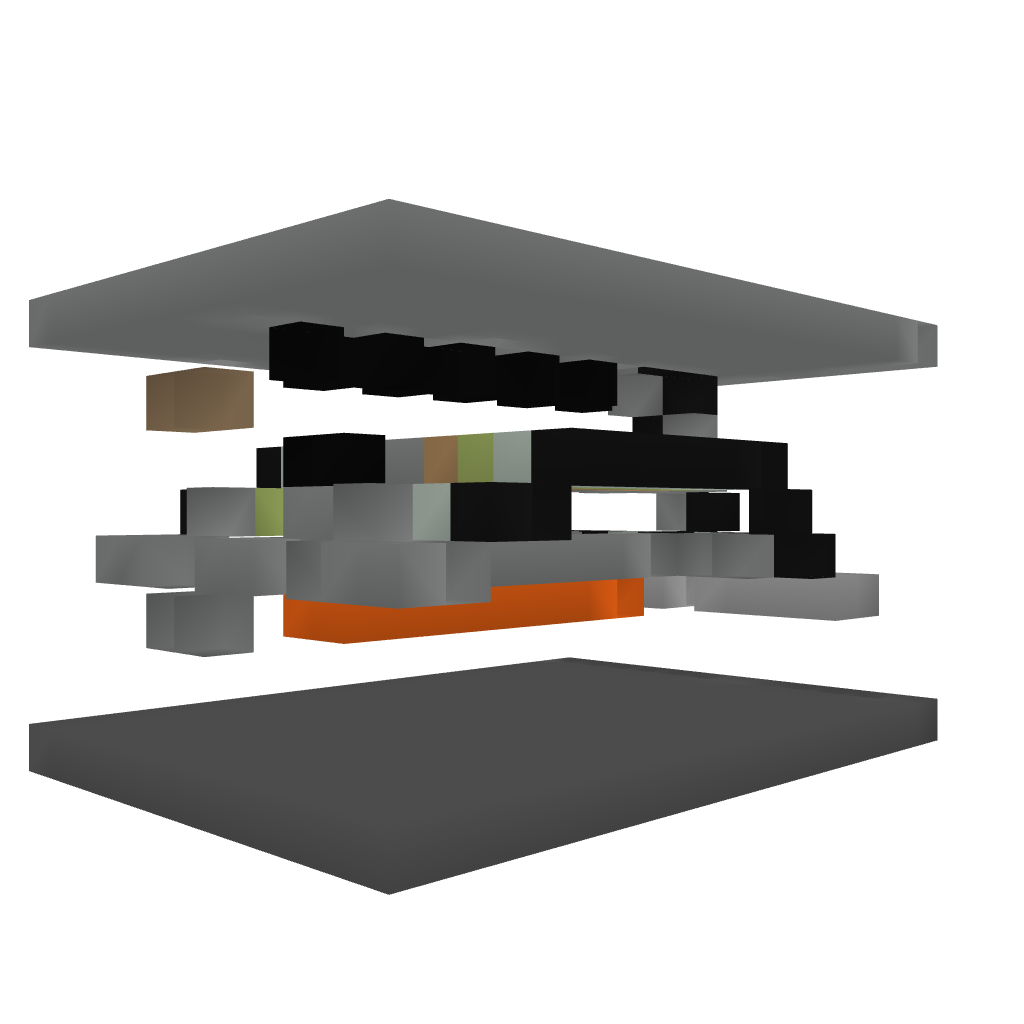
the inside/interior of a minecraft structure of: Free Cake Lava Floor Trap